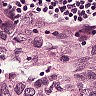
Metastatic tissue present: yes